Question: I got two tables as this:

I want them to have the same width, I don't know what it's called but you can see that the columns dosn't have the same width.
Here is my code for it:
'''
<aside>
<table class="table table-bordered" style="margin: 0;">
<thead>
<tr></tr>
<tr></tr>
</thead>
<tbody>
<tr>
<td class="tableHeader">Pilot ID</td>
<td><?php echo 'SAS ' . $results['id'];?></td>
</tr>
<tr>
<td class="tableHeader">First Name</td>
<td><?php echo $results['firstname'];?></td>
</tr>
<tr>
<td class="tableHeader">Last Name</td>
<td><?php echo $results['lastname'];?></td>
</tr>
<tr>
<td class="tableHeader">Age</td>
<td>17</td>
</tr>
<tr>
<td class="tableHeader">Distance Flown</td>
<td>3790 km</td>
</tr>
<tr>
<td class="tableHeader">Flights</td>
<td><?php echo $results['flights'];?></td>
</tr>
<tr>
<td class="tableHeader">Flight Hours</td>
<td><?php echo $results['flighttime'];?></td>
</tr>
</tbody>
</table>
<table class="table table-bordered style="margin: 0;"">
<thead>
<tr></tr>
<tr></tr>
</thead>
<tbody>
<tr>
<td class="tableHeader">737-600</td>
<td></td>
</tr>
<tr>
<td class="tableHeader">737-700</td>
<td></td>
</tr>
<tr>
<td class="tableHeader">737-800</td>
<td></td>
</tr>
<tr>
<td class="tableHeader">A319</td>
<td></td>
</tr>
<tr>
<td class="tableHeader">A320</td>
<td></td>
</tr>
<tr>
<td class="tableHeader">A321</td>
<td></td>
</tr>
<tr>
<td class="tableHeader">A330</td>
<td></td>
</tr>
<tr>
<td class="tableHeader">A340</td>
<td></td>
</tr>
<tr>
<td class="tableHeader">CRJ-900</td>
<td></td>
</tr>
<tr>
<td class="tableHeader">ATR-600</td>
<td></td>
</tr>
<tr>
<td class="tableHeader">717</td>
<td></td>
</tr>
<tr>
<td class="tableHeader">SAB 2000</td>
<td></td>
</tr>
</tbody>
</table>
</aside>
'''
JSFIDDLE: <URL>
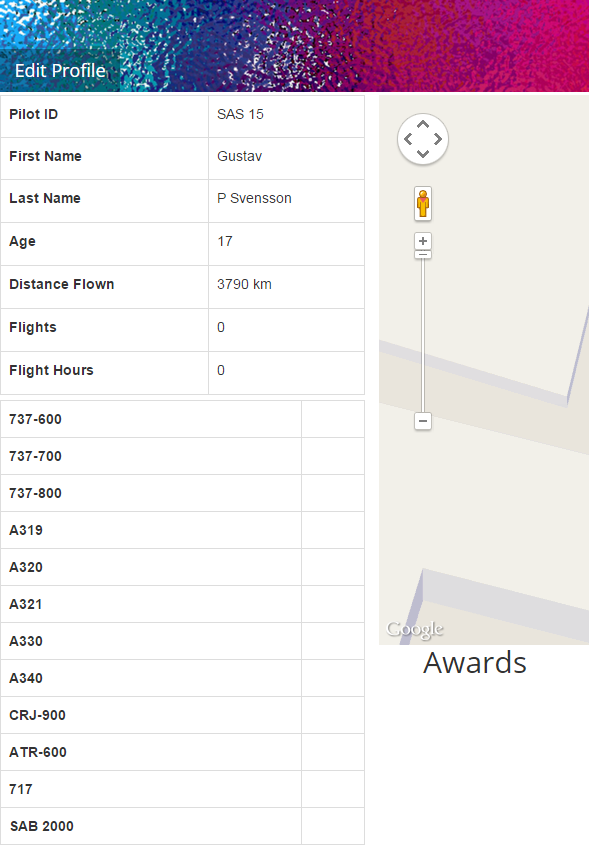
Answer: You could do.
'''
.table {
table-layout: fixed;
}
'''
<URL>